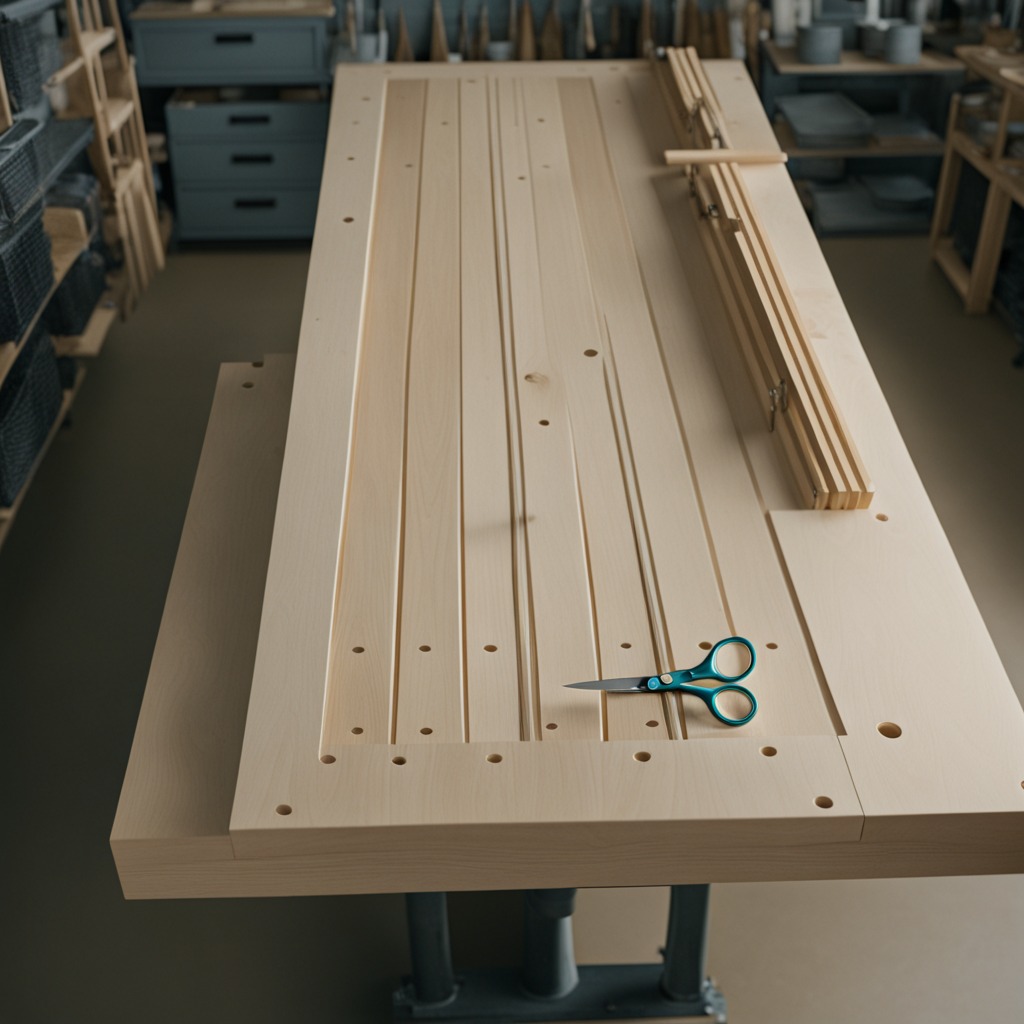
A scissor lies on a workbench inside a coastal fishing gear workshop.